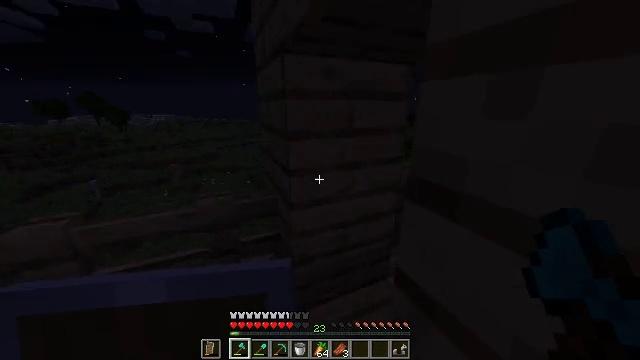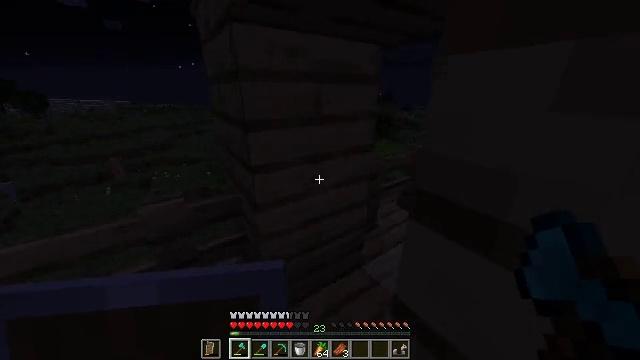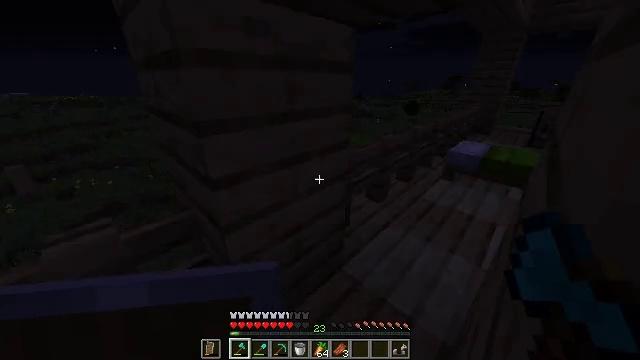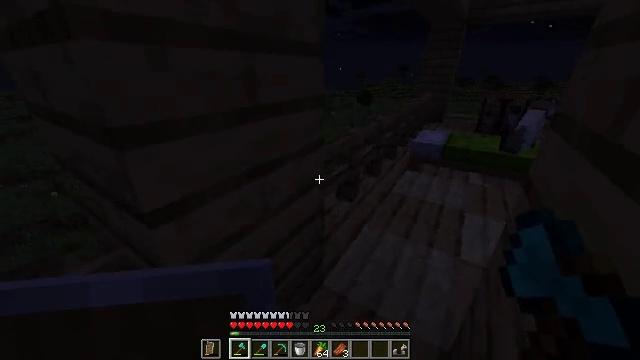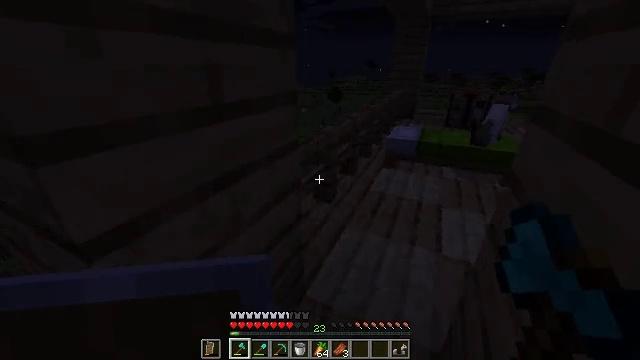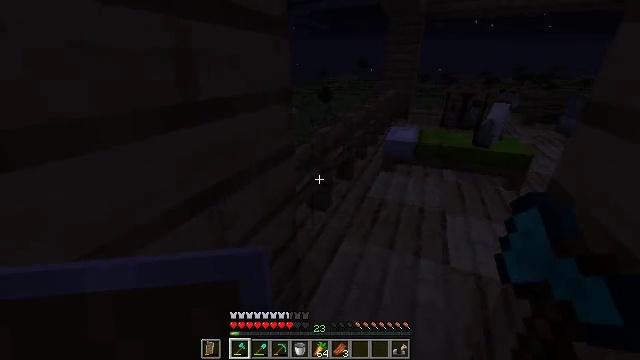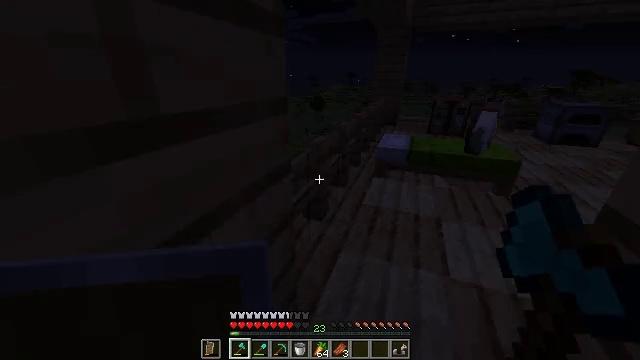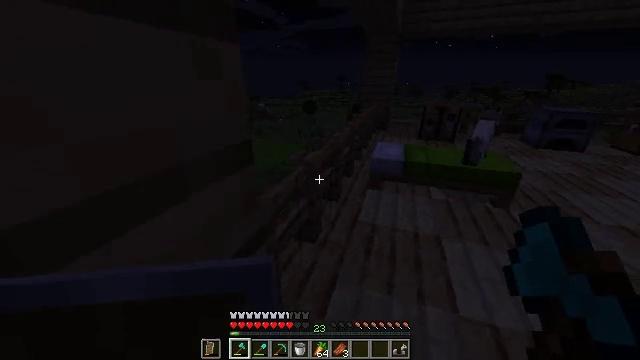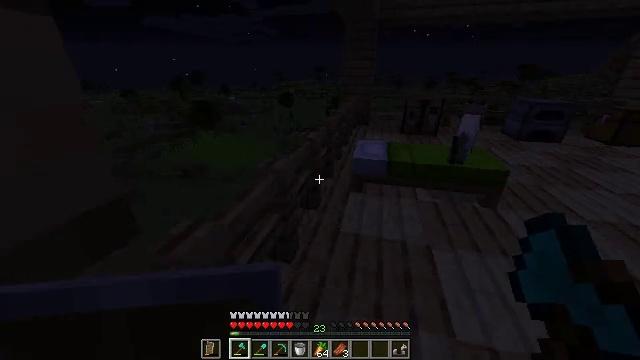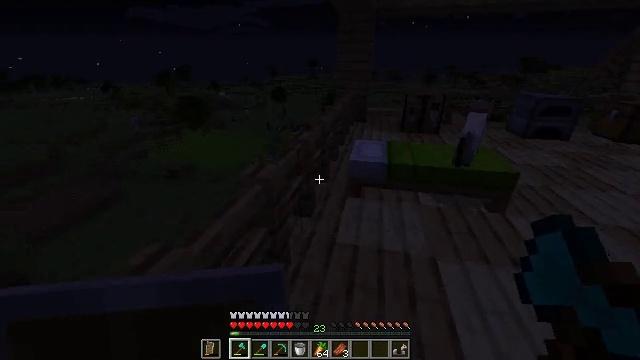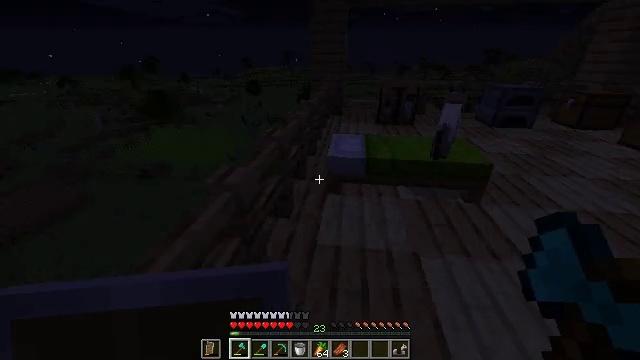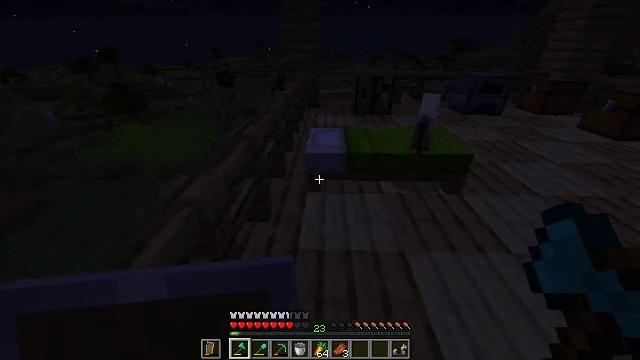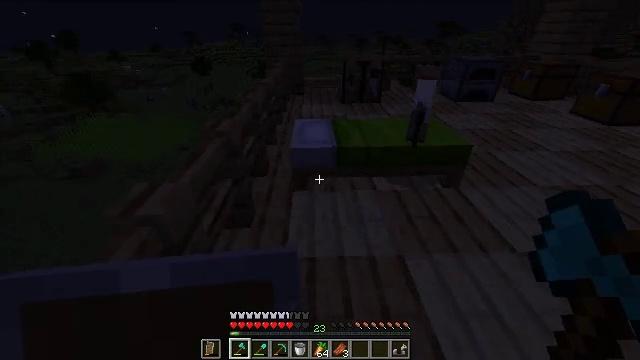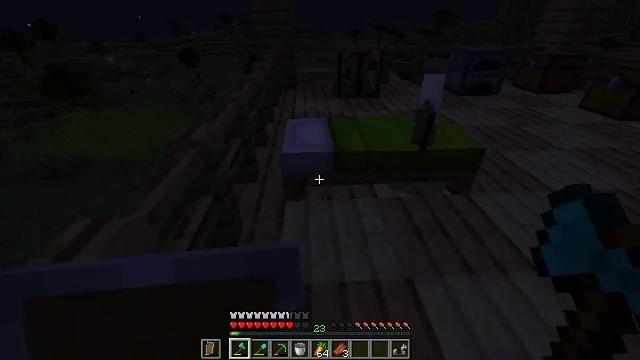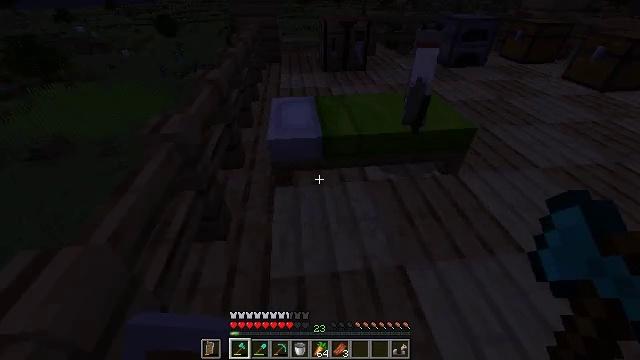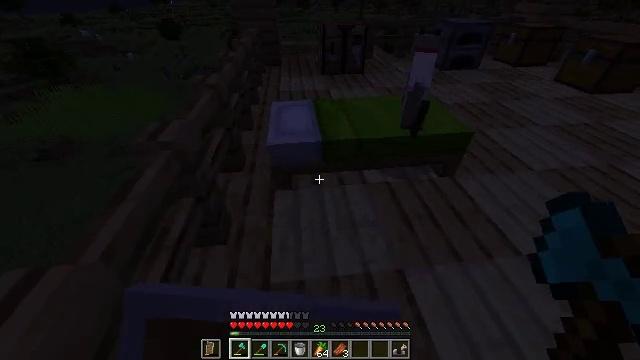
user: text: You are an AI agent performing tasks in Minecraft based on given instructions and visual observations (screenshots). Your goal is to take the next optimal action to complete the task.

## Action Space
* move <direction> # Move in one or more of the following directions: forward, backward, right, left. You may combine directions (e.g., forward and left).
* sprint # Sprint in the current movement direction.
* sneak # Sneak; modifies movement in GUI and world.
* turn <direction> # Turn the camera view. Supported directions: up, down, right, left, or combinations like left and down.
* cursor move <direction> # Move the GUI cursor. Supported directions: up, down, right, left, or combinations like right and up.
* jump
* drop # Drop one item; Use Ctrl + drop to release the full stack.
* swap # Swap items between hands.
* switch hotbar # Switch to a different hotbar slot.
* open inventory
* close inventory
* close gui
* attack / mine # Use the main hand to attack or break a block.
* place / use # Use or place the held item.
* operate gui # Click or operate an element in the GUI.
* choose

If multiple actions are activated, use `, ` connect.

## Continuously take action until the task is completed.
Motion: motion action
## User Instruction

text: Get spruce planks back into your inventory.
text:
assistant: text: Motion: move forward, sprint, turn right and down
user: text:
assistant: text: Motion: move forward, sprint, turn right and down
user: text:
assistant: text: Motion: move forward, sprint, turn right
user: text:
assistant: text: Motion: move forward, sprint, turn right
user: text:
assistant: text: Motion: move forward, sprint, turn right
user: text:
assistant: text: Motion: move forward, sprint, turn right
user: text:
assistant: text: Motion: move forward, sprint, turn right
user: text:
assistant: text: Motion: move forward, sprint, turn right
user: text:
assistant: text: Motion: move forward, sprint, turn right
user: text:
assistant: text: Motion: move forward, sprint, turn right and down
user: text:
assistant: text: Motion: move forward, sprint, turn right and down
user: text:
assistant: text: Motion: move forward, sprint, turn right and down
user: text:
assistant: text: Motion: move forward, sprint, turn right and down
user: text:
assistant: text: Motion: move forward, sprint, turn right and down, use / place
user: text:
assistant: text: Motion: move forward, sprint, use / place
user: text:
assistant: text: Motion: move forward, sprint, use / place
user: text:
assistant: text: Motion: move forward, sprint
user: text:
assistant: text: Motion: move forward, sprint, use / place
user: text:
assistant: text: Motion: move forward, sprint, use / place
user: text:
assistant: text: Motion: turn down, use / place
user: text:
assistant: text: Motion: turn down
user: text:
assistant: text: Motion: no_op
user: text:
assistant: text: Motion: turn down, use / place
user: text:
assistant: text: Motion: turn down, use / place
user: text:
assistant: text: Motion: open gui
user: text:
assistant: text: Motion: no_op
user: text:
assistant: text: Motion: no_op
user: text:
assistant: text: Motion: no_op
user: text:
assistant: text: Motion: no_op
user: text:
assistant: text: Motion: no_op